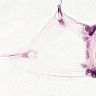
Metastatic tissue present: no